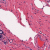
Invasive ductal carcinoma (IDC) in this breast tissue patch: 0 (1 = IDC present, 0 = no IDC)